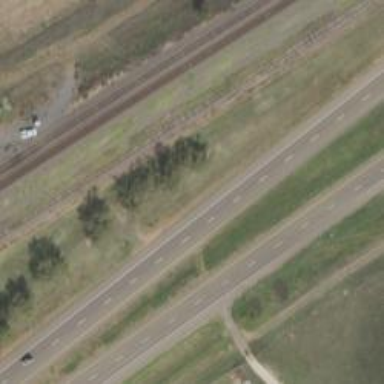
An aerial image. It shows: This image shows trunk highway that functions as expressway.